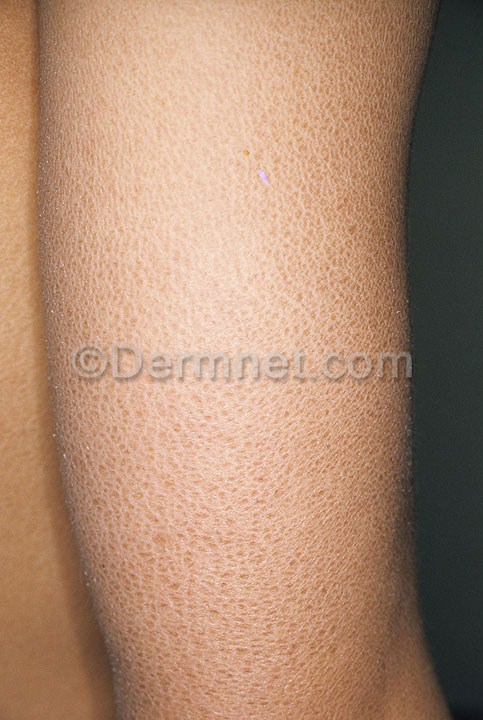
Disease: Atopic Dermatitis Photos